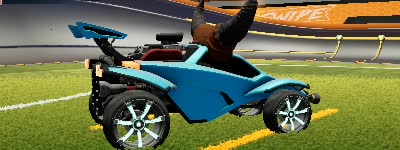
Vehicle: octane